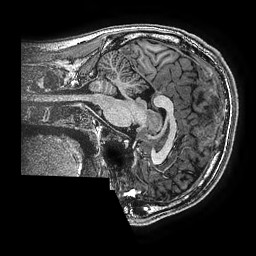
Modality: T1w
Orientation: sagittal
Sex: male
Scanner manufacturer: ge
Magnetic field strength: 3 T
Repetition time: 0.00766 s
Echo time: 0.003476 s